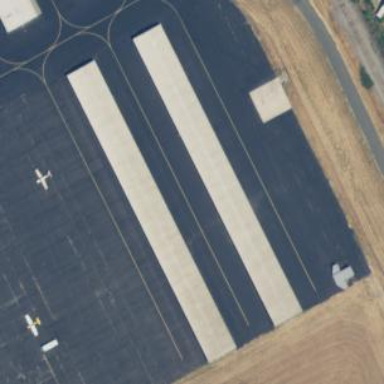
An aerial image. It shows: Hangar at the airport.